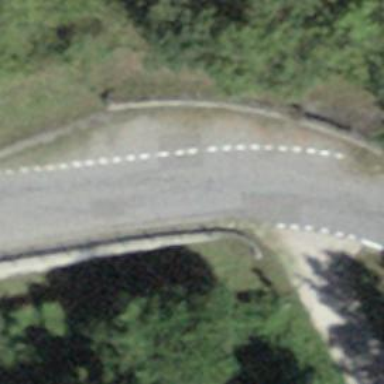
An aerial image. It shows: Passing place on the road.